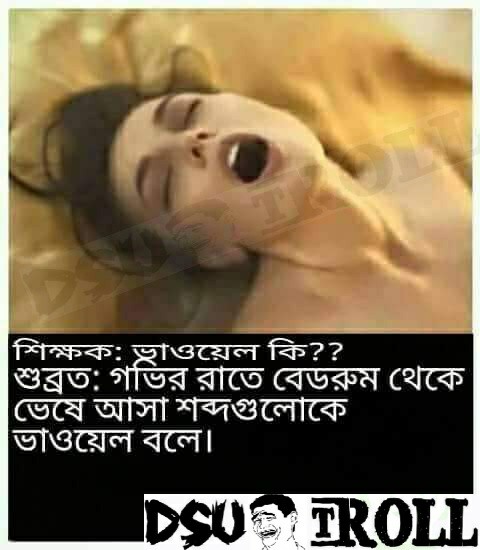
Caption: শিক্ষক:  ভাওয়েল কি ??    শুব্রত:  গভির রাতে বেডরুম থেকে ভেষে আসা শব্দগুলোকে ভাওয়েল বলে ।
Label: hate